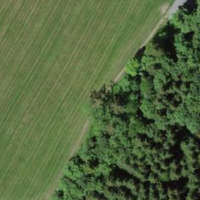
EUNIS habitat code: 41
Species observed at this site:
Corylus avellana